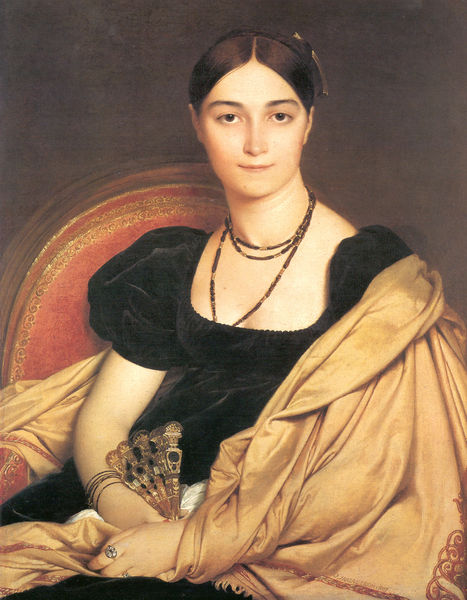
Titel: Madame Antonia Devaucey de Nittis
Künstler: Jean Auguste Dominique Ingres
Standort: Chantilly
Institution: Musée Condé
Schlagwörter: blau, dunkel, gemälde, hand, haut, umhang, weiß, gelb, grün, mädchen, ocker, sitzen, ausschnitt, braun, finger, frau, frisur, haar, hell, hintergrund, holz, kleid, licht, mund, nase, orange, schmuck, schwarz, stuhl, blick, dame, rot, schal, tuch, beige, fächer, hochformat, muster, jung, wand, arme, augen, blass, falten, gesicht, haarschmuck, inkarnat, samt, spitze, ärmel, bild, bildnis, hals, hände, portrait, porträt, rückenlehne, öl, fransen, gewand, gold, haare, kostüm, mantel, pose, reich, sessel, sitzend, stickerei, stoff, decke, klassizismus, saum, augenbrauen, dekollete, dekolletee, frontal, hübsch, lippen, mittelscheitel, ohren, puffärmel, scheitel, seide, zart, rund, lächeln, dutt, wangen, lehne, kette, romantik, chair, feathers, red, velvet, white, black, bordüre, dress, face, lady, polster, sit, sitting, woman, yellow, streng, brauen, büste, pupillen, stuhllehne, verzierung, blanket, sheet, brown, wooden, glatt, junge frau, edel, stofflichkeit, schick, lächelnd, perlenkette, ring, stola, halskette, satin, haarspange, spange, lachen, fingerring, ringe, geld, ideal, jugend, schönheit, portait, verkniffen, ketten, verbergen, leinwand, posieren, fräulein, kurz, armband, armbänder, armreif, armreifen, wood, wangenknochen, man, girl, nadeln, dekolltee, adelig, kin, porträ, unschuldig, empire, gülden, josefine, silk, peacock, shwarz, necklace, emoire, smile, dicklich, bracelet, haarnadel, beauty, protrait, pellerine, lieblich, geschmeide, part, stare, tich, ärmal, klammer, armreife, prträt, helle haut, schmuk, haarklammer, rings, damt, black dress, bächer, rainessance, frau portrait, manzel, öl auf leinwand, jewelry, fan, ebenmaß, gutgenährt, smirk, gescheitelt, brunette, red chair, wrap, rot gold, #umhang, necklaces, bracelets, shaw, puffy sleeves, hair up